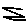
Label: zigzag